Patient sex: M
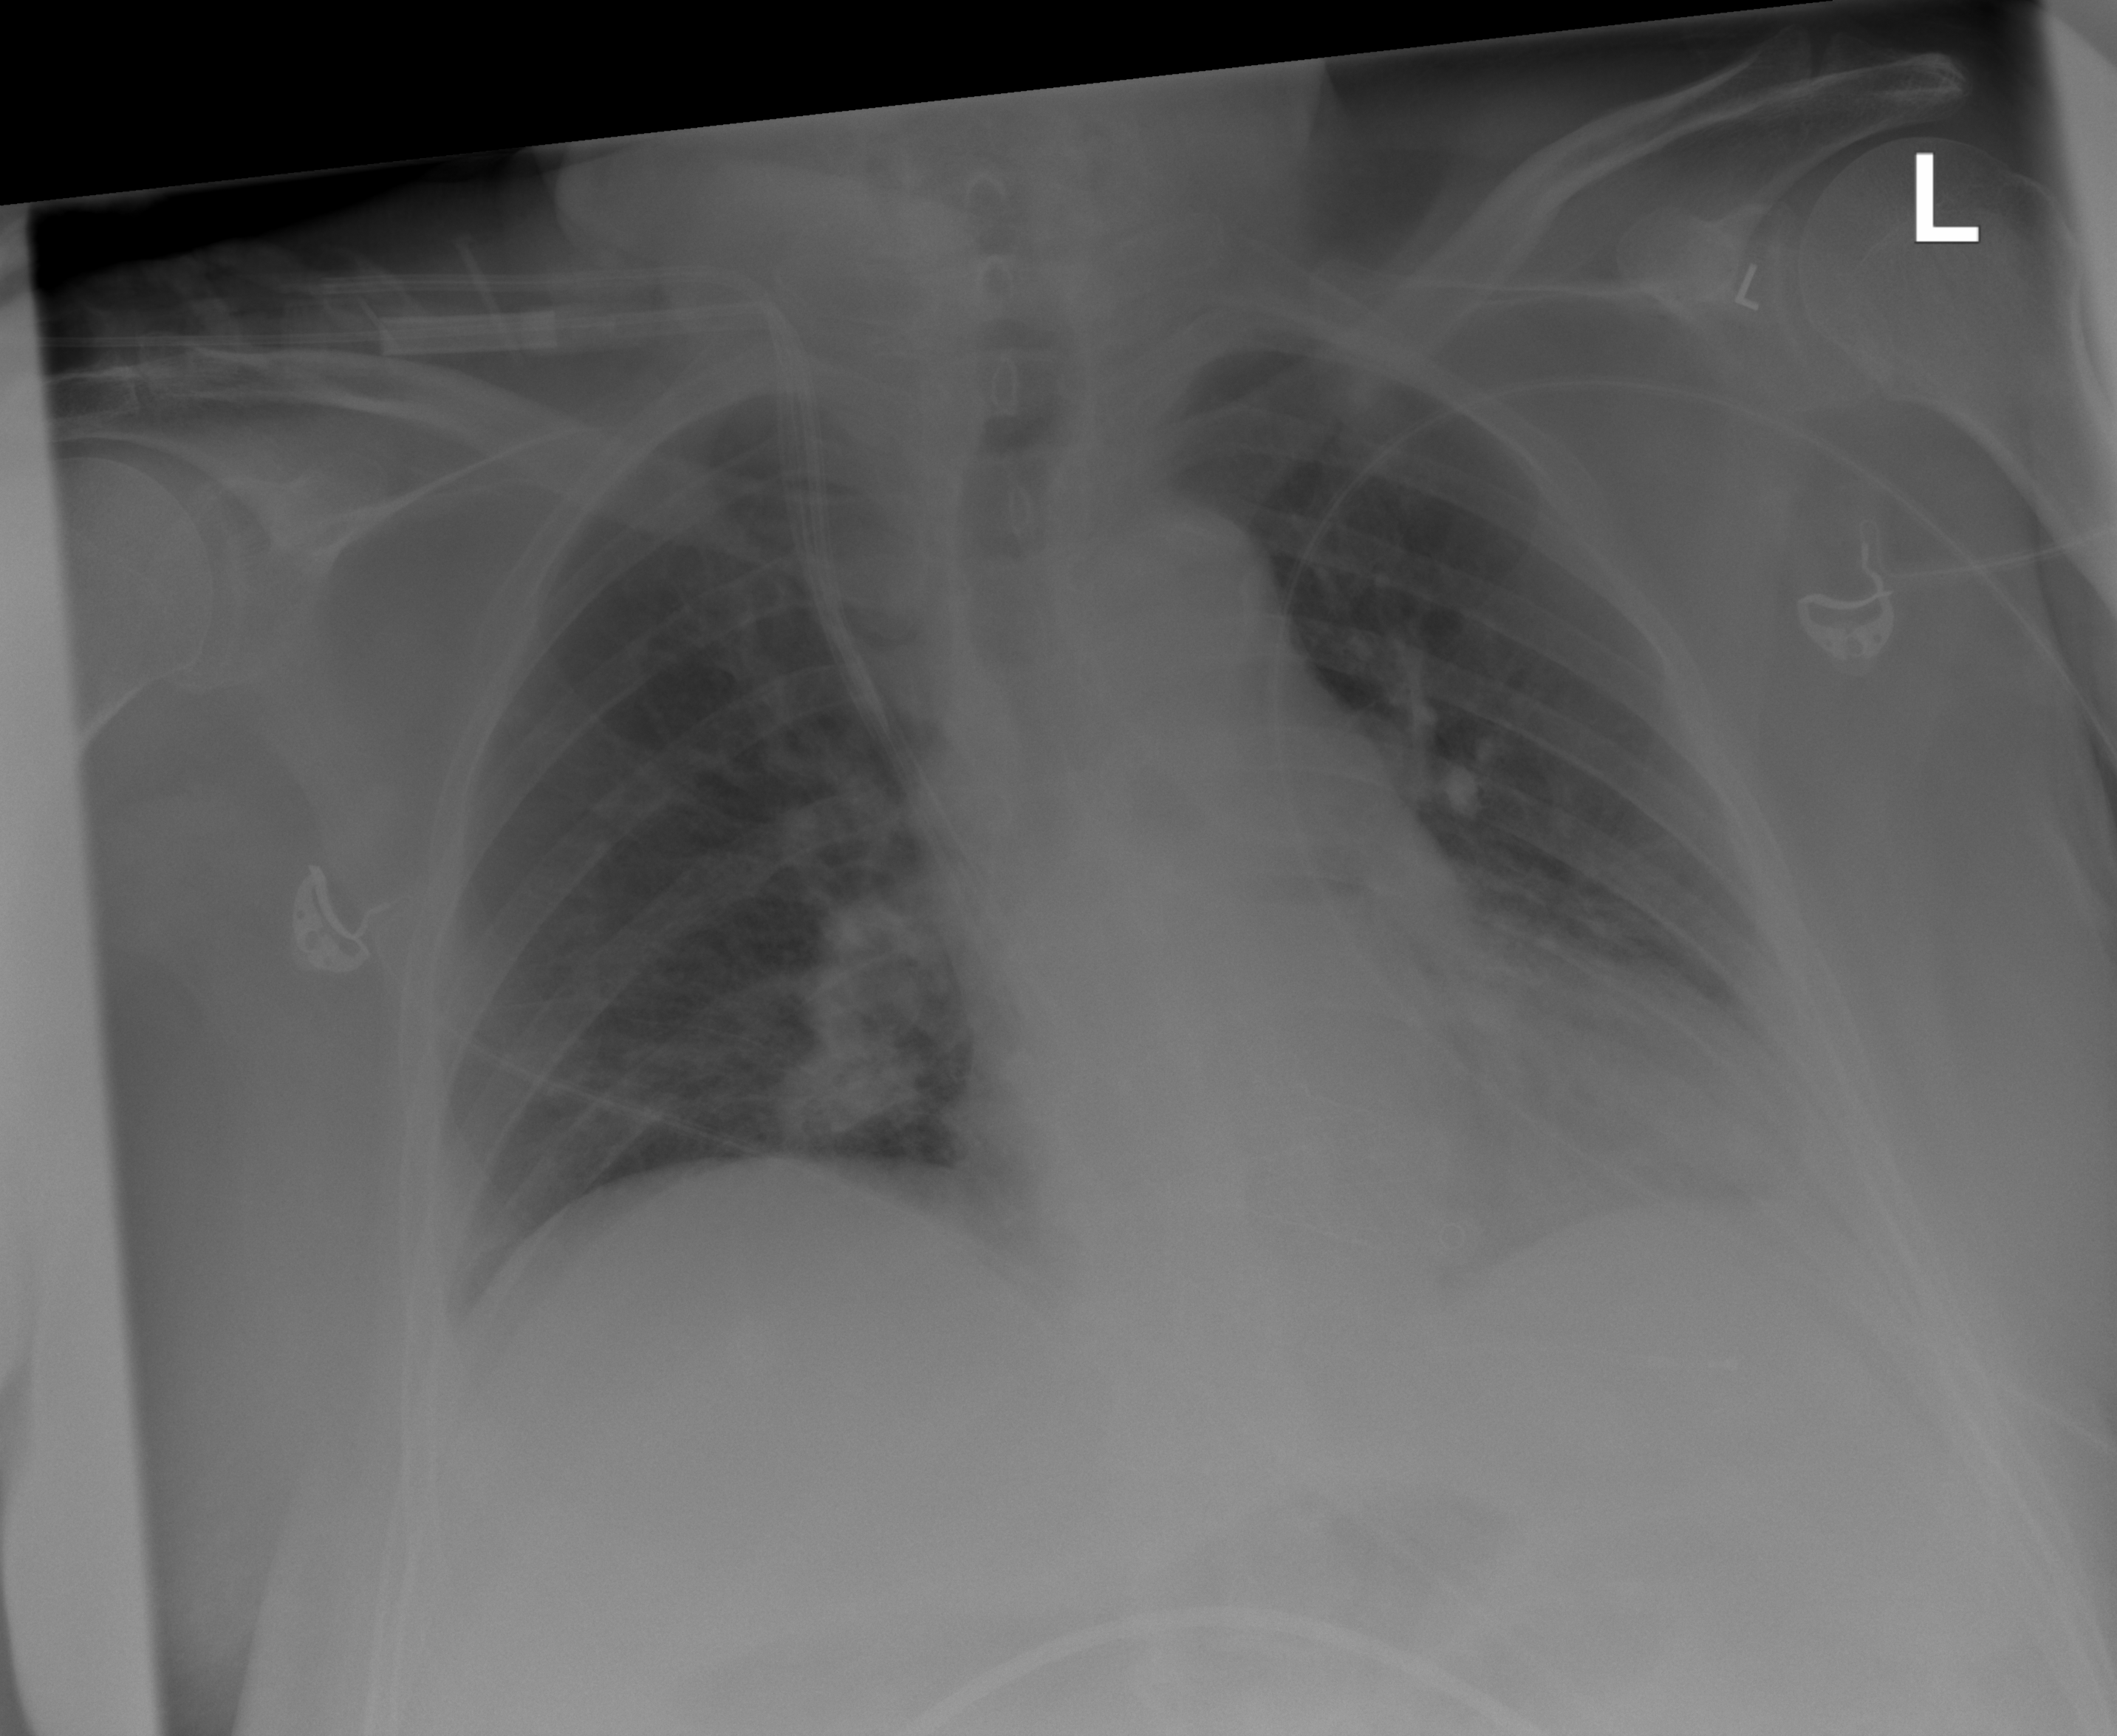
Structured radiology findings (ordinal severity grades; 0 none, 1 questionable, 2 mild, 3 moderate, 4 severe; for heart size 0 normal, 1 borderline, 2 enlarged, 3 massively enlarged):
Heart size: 0
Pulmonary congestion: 0
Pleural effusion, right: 0
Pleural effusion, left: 1
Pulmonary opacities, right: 0
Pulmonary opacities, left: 0
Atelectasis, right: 1
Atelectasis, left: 1